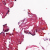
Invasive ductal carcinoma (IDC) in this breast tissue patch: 0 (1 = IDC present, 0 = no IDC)